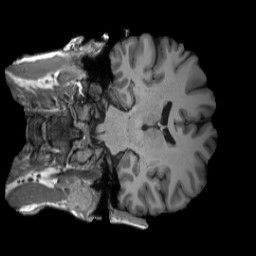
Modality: T1w
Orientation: coronal
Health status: healthy